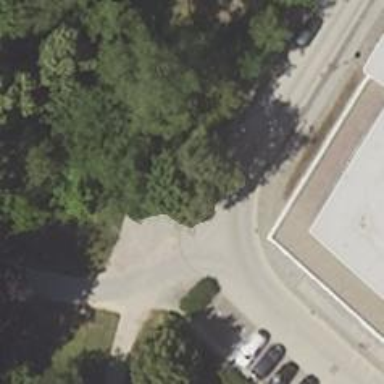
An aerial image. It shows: Residential road with sidewalks on both sides. The surface of the left sidewalk is compacted.